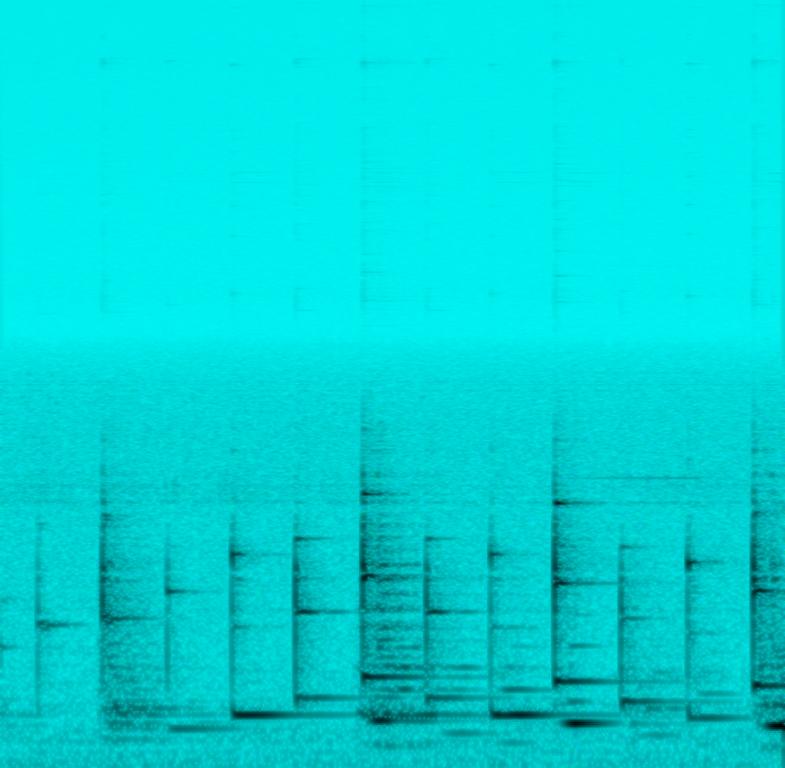
This recording contains a marimba melody that sounds like it is being slowed down a lot. At the end there is digital sound like something heavy hitting the ground in slow motion. This is an amateur recording. This song may be playing in a videogame.